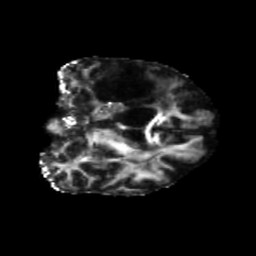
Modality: FA
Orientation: coronal
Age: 66
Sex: female
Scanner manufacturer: siemens
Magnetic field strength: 3 T
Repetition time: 5.25 s
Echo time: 0.08 s